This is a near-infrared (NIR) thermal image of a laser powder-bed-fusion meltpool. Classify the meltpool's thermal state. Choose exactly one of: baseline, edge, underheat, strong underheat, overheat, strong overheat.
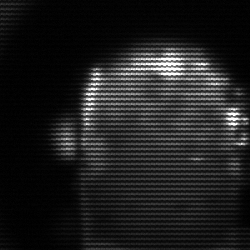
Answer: baseline